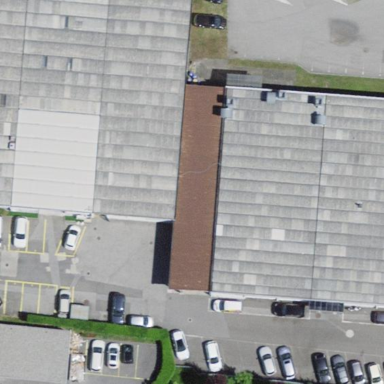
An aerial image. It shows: Industrial building.